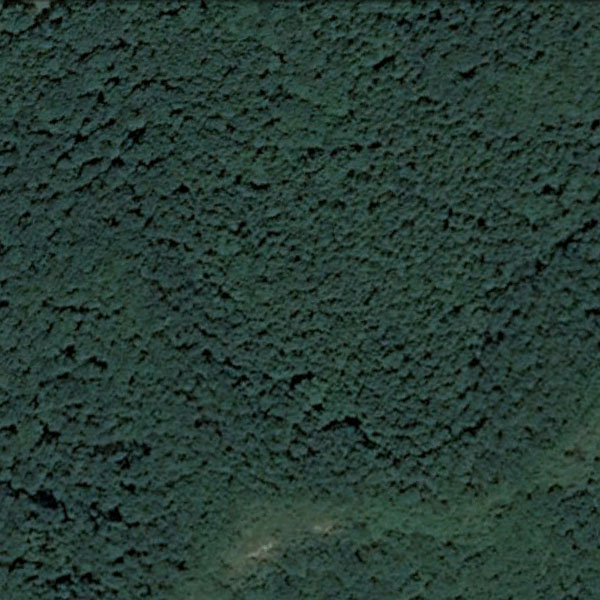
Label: Forest